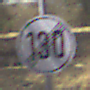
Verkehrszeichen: EndeGeschwindigkeit130
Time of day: Midday
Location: Outdoor (Nature)
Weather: Clear
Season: NotSpecified
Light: Natural